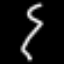
Label: squiggle